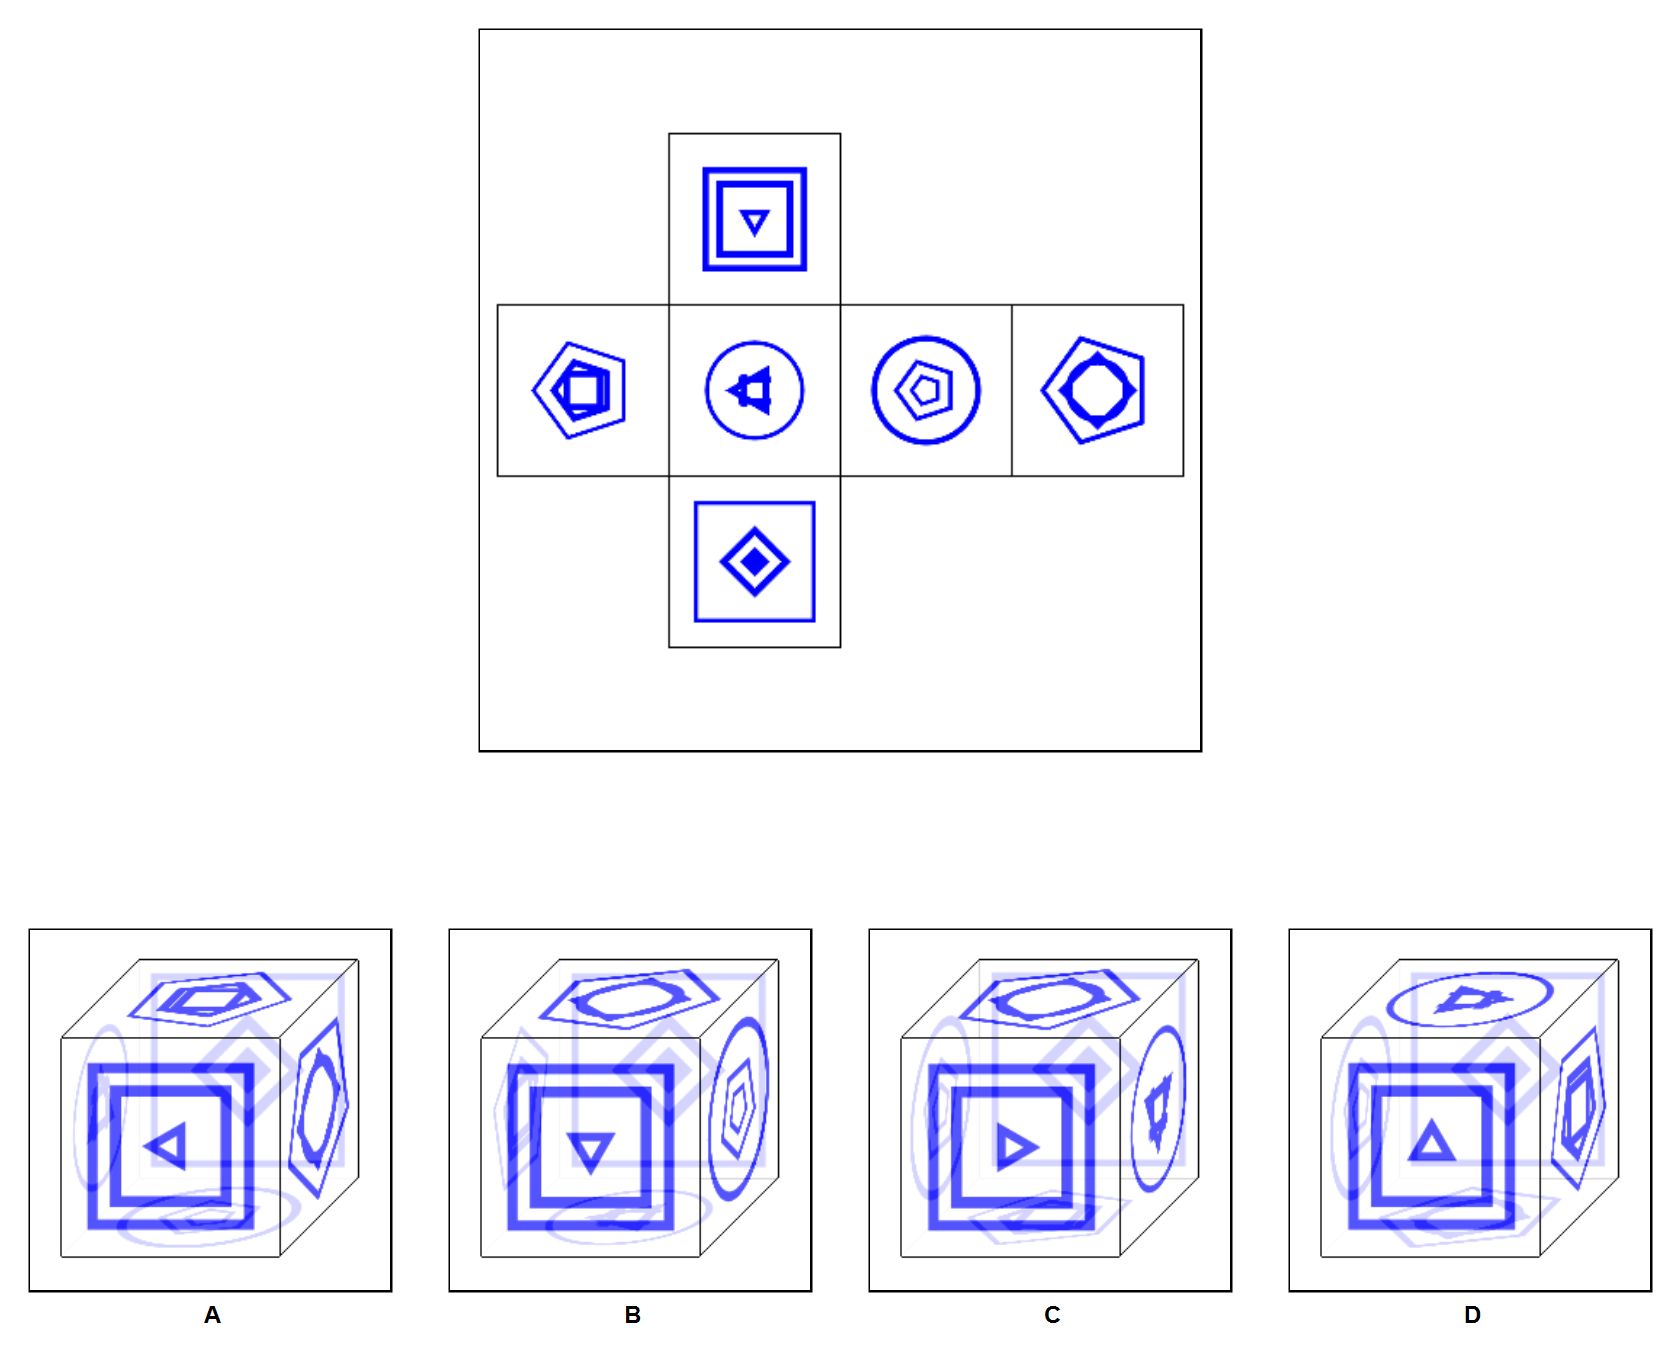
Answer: C